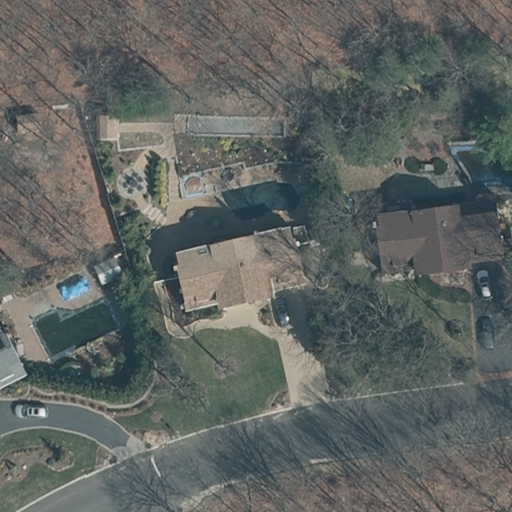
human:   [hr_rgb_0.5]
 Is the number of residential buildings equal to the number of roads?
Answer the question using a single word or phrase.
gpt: no

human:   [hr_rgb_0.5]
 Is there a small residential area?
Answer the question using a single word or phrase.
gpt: no

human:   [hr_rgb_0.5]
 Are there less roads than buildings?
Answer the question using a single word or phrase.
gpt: yes

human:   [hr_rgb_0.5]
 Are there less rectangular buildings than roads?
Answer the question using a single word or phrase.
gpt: yes

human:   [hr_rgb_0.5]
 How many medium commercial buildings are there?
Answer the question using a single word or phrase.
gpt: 0

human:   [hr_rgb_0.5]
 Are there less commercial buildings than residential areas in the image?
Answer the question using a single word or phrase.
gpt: yes

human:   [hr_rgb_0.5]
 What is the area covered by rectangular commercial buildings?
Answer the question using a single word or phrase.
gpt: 0m2

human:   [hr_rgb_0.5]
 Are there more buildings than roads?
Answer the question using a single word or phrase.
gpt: yes

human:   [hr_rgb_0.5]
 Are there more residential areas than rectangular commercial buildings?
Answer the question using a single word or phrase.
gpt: yes

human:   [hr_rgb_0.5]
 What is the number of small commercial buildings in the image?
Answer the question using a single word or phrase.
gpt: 0

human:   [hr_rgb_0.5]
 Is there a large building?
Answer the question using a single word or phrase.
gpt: no

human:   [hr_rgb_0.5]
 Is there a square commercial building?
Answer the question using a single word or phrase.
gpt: no

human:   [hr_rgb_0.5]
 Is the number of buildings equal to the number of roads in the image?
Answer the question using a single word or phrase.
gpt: no

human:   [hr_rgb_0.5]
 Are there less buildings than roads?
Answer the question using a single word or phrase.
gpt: no

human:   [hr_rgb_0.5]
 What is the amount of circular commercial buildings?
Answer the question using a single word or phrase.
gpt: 0

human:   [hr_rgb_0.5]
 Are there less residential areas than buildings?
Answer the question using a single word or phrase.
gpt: yes

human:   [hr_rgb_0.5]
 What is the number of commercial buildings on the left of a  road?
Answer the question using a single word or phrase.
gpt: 0

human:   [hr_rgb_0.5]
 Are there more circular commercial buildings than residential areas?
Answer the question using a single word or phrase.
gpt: no

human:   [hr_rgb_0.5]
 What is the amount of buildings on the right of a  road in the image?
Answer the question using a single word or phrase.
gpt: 2

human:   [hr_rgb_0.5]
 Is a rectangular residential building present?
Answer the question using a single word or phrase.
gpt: yes

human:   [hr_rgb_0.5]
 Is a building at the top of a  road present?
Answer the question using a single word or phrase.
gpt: yes

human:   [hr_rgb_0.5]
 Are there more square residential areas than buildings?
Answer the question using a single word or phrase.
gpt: no

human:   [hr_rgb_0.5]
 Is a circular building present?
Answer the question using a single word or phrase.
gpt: no

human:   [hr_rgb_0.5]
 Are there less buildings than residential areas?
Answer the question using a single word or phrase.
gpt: no

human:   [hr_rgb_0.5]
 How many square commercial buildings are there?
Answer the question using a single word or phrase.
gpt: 0

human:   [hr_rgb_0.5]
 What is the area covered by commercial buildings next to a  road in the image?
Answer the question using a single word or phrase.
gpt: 0m2

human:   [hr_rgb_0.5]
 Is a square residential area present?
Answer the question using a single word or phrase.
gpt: no

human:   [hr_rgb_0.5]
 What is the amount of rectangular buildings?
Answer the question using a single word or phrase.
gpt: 1

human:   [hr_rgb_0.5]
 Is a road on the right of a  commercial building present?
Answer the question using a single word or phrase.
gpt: no

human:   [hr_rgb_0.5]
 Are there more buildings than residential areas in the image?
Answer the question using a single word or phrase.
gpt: yes

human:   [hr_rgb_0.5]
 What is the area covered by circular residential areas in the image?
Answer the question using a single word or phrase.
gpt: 0m2

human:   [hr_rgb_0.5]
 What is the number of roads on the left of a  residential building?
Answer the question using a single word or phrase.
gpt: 1

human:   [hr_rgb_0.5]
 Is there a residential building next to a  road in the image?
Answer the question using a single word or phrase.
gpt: yes

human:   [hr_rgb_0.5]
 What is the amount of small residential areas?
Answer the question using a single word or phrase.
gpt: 0

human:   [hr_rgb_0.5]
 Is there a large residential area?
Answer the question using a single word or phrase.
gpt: yes

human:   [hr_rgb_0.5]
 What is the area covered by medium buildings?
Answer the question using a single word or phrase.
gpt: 666m2